Aerial crown-view tile of a tropical tree (Barro Colorado Island, Panama), acquired 20250317:
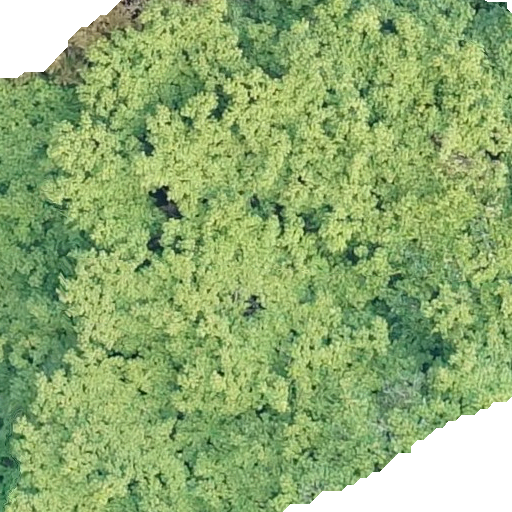
Species: Tachigali panamensis
GBIF accepted scientific name: Tachigali panamensis
Crown area: 488.603 m²